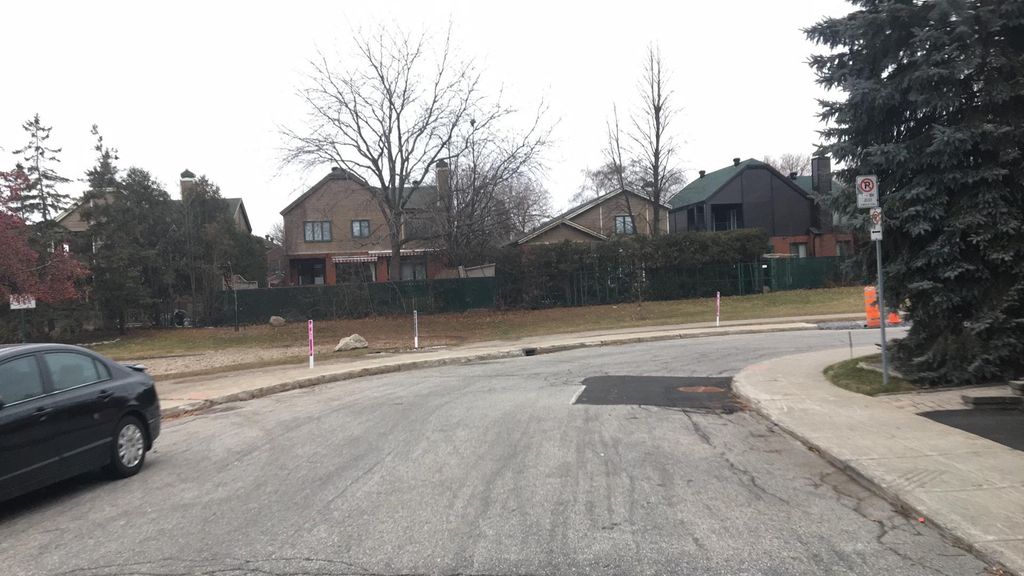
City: montreal